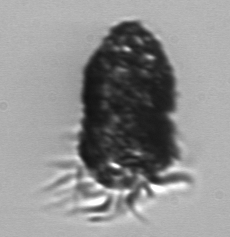
Label: Tintinnopsis